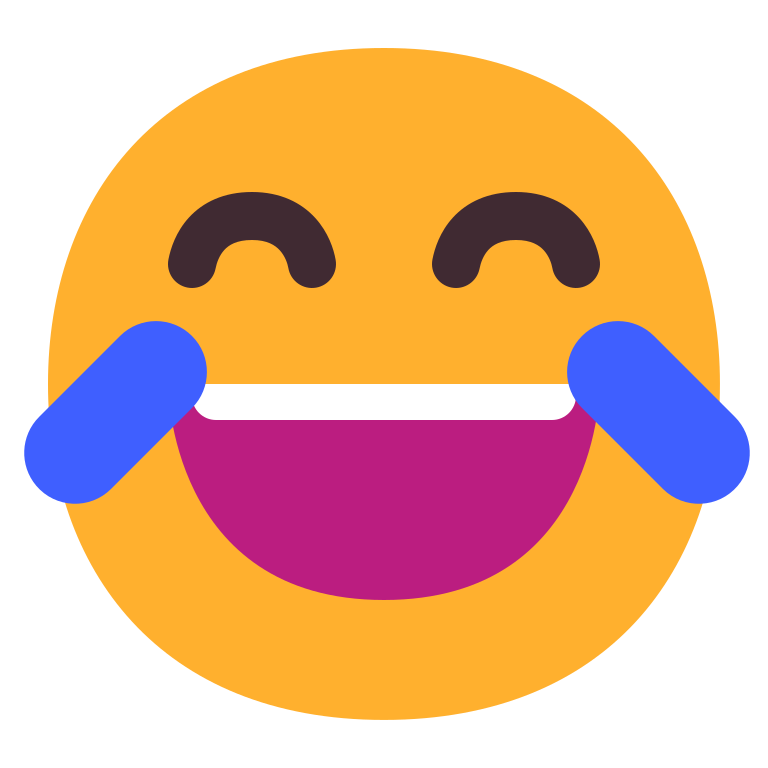
face with tears of joy flat